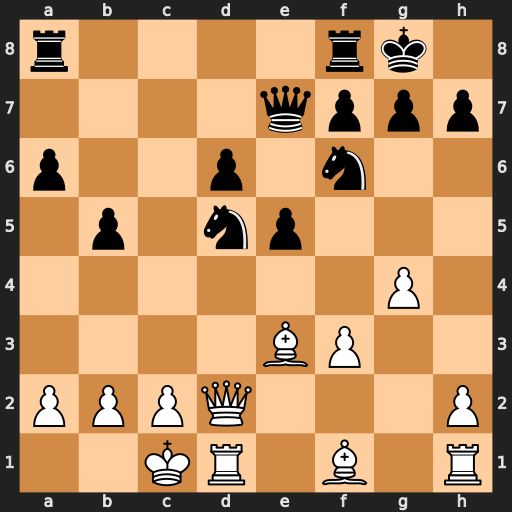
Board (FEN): r4rk1/4qppp/p2p1n2/1p1np3/6P1/4BP2/PPPQ3P/2KR1B1R
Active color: w
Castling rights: -
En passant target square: -
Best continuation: g5 Nxe3 gxf6 Qxf6 Qxe3